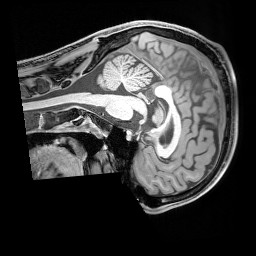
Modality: T1w
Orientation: sagittal
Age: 27
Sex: male
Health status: healthy
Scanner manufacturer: siemens
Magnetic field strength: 3 T
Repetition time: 1.65 s
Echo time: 0.00182 s